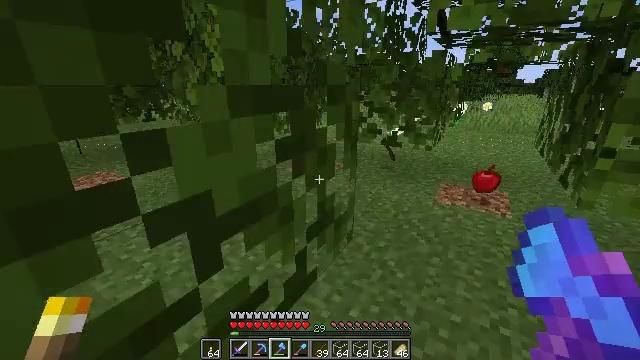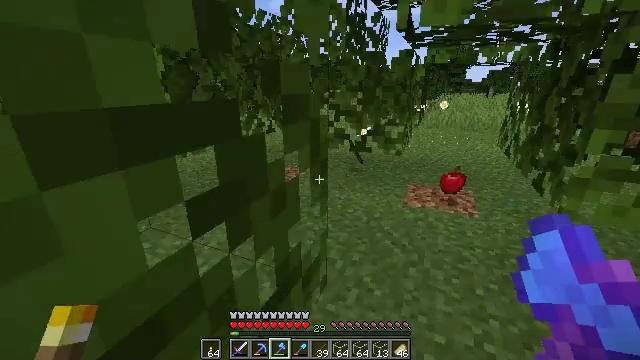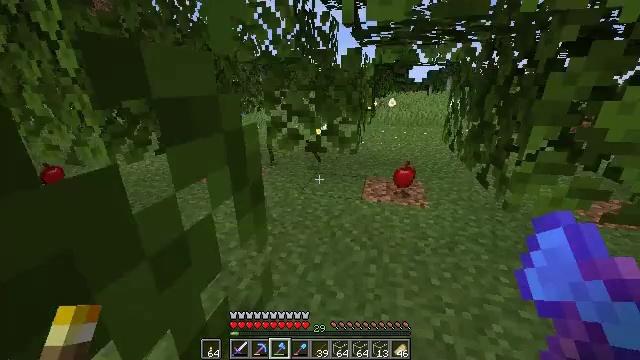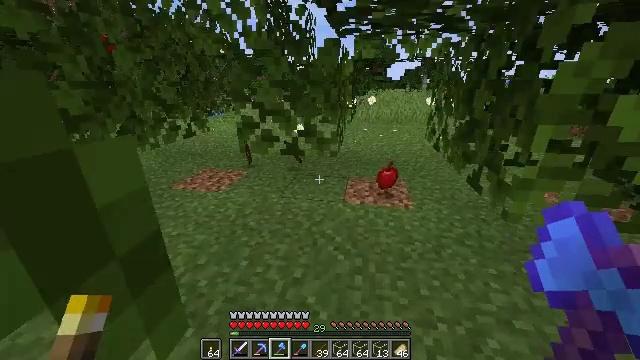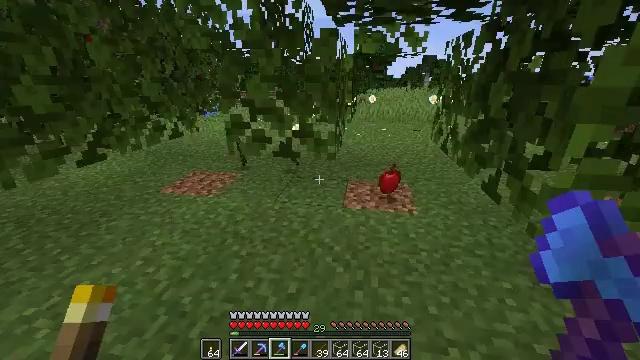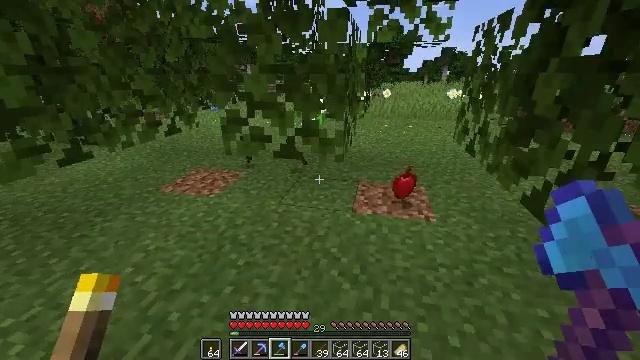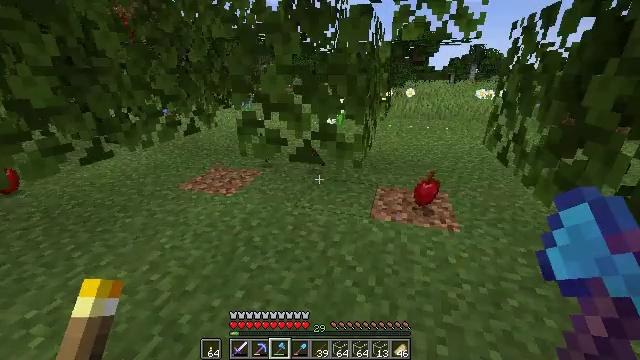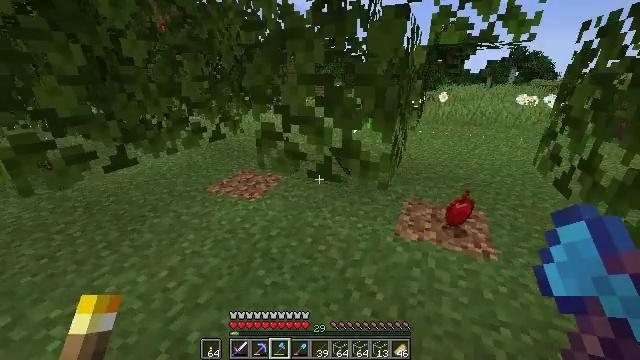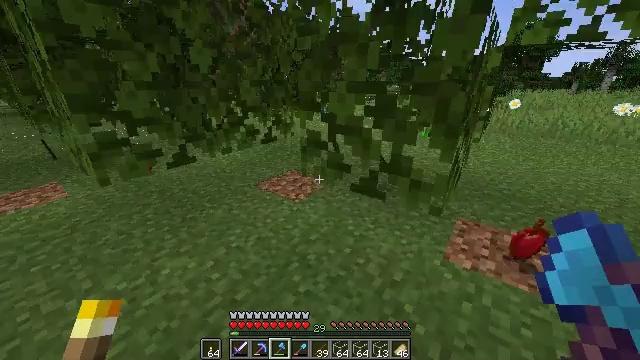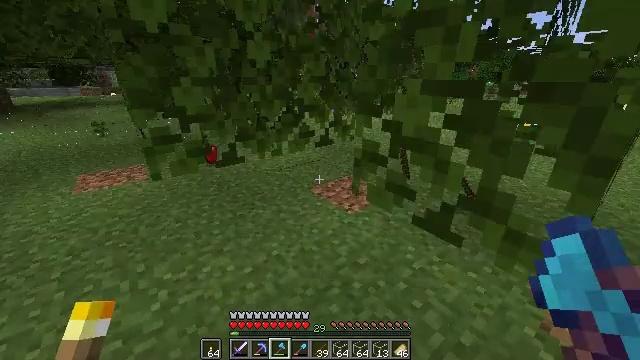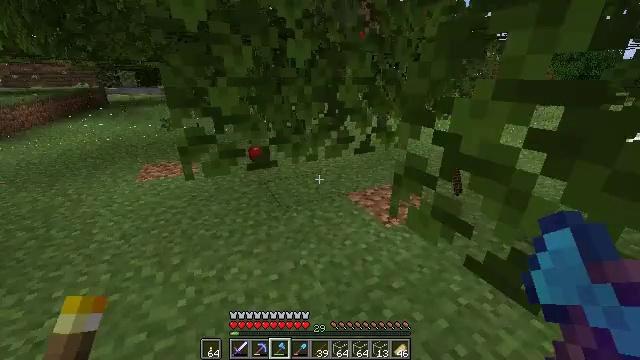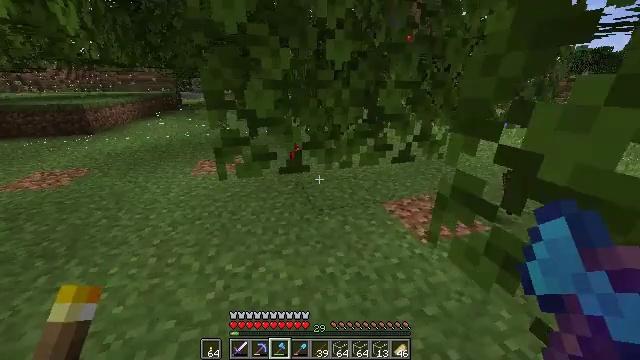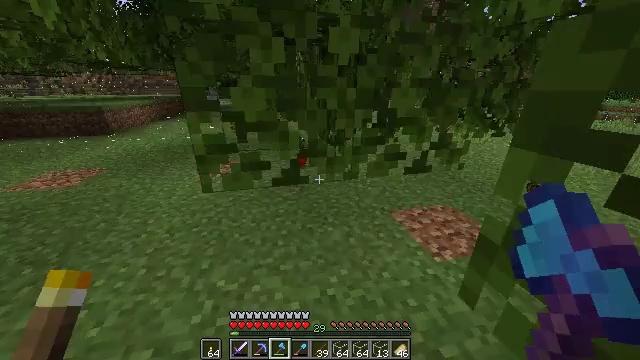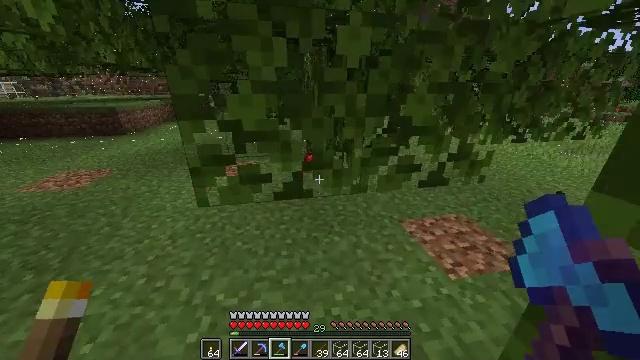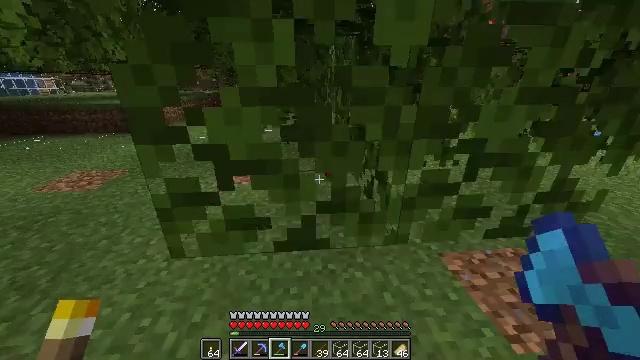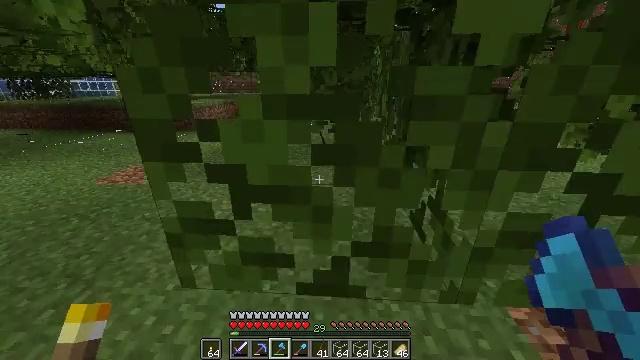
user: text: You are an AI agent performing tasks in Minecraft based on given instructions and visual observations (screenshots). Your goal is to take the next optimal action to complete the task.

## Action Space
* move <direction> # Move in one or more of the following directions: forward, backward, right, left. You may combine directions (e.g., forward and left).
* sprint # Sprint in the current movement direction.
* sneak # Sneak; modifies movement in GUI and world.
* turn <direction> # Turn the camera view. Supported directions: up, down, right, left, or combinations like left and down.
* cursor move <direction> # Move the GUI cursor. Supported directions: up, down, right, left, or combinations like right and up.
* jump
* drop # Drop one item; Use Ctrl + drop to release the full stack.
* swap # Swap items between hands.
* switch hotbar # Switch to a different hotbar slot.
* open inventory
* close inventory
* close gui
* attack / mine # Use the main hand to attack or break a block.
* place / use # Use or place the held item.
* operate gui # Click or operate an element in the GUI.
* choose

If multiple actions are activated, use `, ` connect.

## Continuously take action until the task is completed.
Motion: motion action
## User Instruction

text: Remove a book from the inventory.
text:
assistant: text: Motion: move forward, sprint, turn right
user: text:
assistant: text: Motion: move forward, sprint, turn right and down
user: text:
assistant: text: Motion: move forward, sprint, turn right
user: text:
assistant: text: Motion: move forward, sprint
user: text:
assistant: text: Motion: move forward, turn left
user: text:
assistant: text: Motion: move forward, turn left
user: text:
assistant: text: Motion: move forward, turn left
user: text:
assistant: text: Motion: move forward, turn left
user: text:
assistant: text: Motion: move forward, sprint, turn left
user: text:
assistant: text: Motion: move forward, sprint, turn left
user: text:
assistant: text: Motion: move forward, sprint, turn left
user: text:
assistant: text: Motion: move forward, turn left
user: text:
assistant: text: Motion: move forward, turn left
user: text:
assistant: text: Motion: move forward, turn left
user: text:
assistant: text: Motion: move forward, turn left
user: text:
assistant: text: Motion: move forward, sprint, turn left and up
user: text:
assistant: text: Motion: move forward, sprint, turn left and up
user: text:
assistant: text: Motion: move forward, sprint, turn left
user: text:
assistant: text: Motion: move forward, turn left
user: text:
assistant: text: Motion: move forward, turn left
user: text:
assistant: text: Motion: move forward
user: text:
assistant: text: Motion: move forward
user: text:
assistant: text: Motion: move forward
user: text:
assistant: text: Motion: move forward, turn right
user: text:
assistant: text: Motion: move forward, turn right
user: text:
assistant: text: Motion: move forward, sprint, turn right
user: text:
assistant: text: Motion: move forward, sprint, turn right and down
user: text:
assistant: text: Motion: move forward, sprint, turn right
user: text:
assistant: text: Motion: move forward, sprint, turn right
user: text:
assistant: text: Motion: move forward